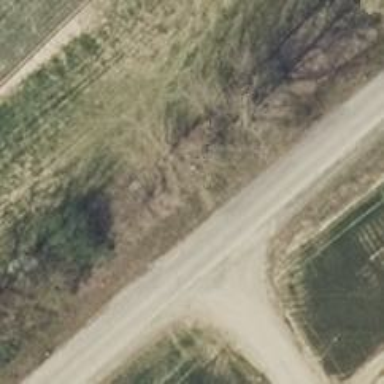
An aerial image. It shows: Tertiary road with asphalt surface.